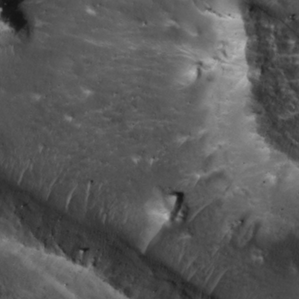
Label: non_frost